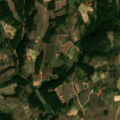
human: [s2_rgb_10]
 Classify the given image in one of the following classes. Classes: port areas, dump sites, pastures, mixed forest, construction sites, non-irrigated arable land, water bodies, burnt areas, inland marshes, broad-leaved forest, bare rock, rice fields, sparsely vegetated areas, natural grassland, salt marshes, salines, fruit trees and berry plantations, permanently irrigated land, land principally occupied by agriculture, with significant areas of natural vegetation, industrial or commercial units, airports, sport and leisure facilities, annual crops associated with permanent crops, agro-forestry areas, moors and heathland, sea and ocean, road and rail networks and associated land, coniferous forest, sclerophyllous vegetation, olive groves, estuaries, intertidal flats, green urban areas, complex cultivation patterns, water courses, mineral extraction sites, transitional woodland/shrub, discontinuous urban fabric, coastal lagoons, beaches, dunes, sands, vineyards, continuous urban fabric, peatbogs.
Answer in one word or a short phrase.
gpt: complex cultivation patterns, land principally occupied by agriculture, with significant areas of natural vegetation, broad-leaved forest